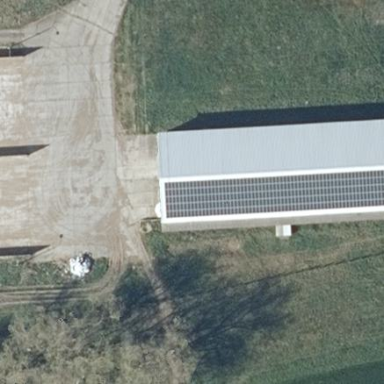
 generating electricity through photovoltaic methods."